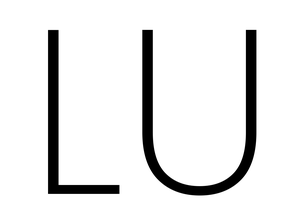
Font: Poppins-ExtraLight